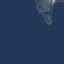
Land use / land cover: SeaLake